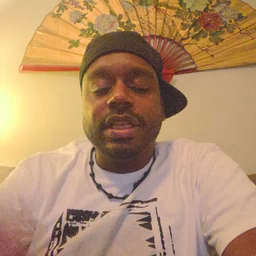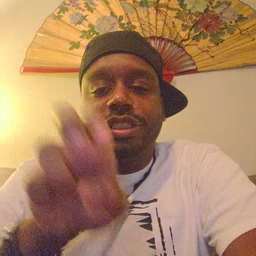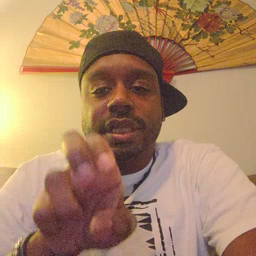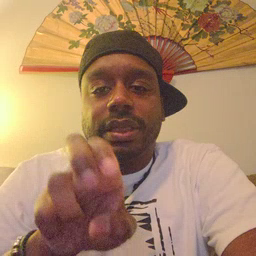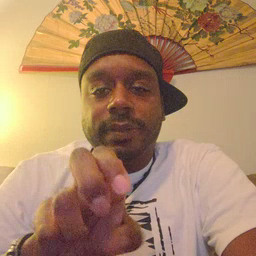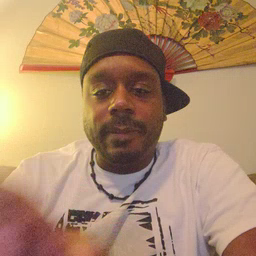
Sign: chair